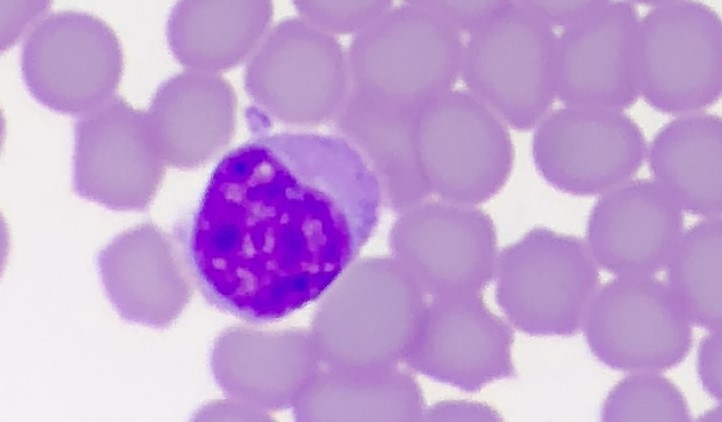
White blood cell type: Lymphocyte